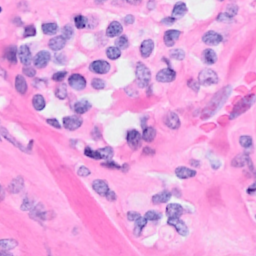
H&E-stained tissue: Breast